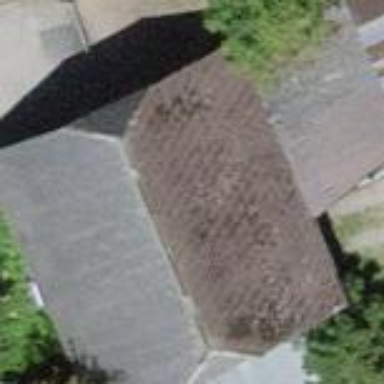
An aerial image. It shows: Barn.